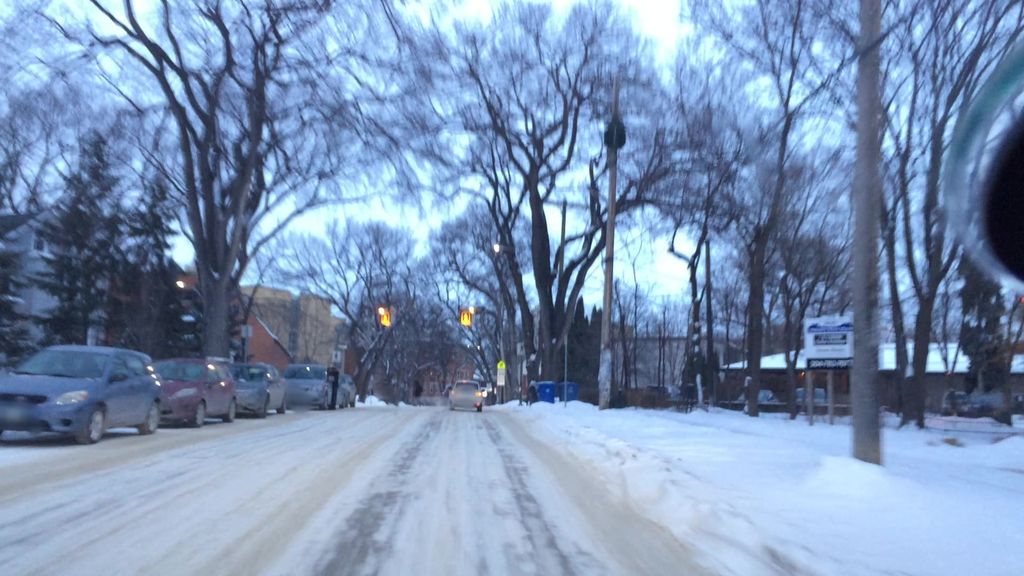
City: winnipeg